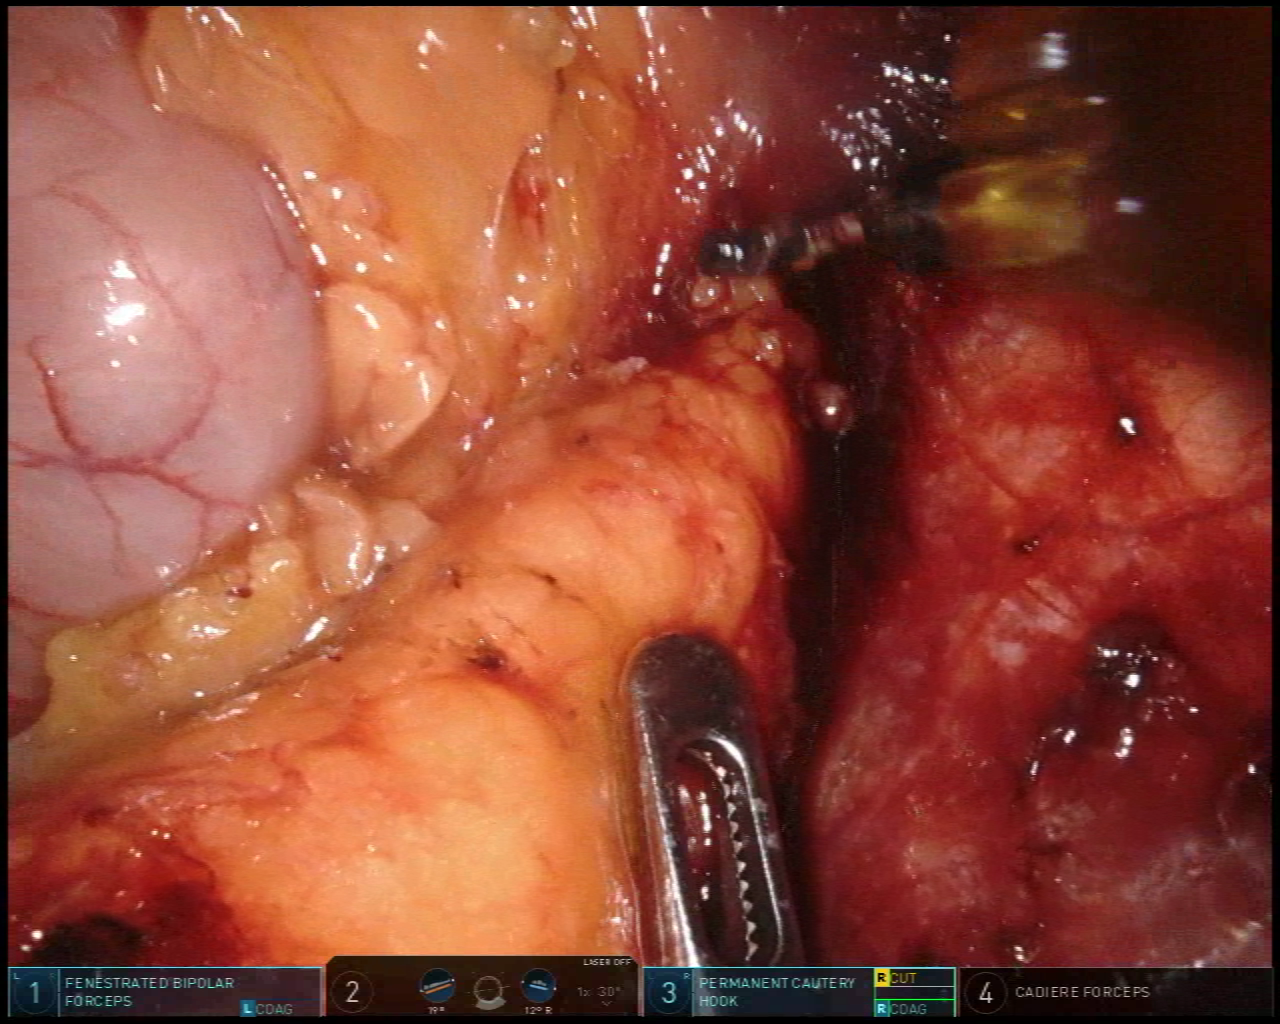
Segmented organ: stomach
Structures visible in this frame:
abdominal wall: no
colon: no
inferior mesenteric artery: no
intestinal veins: no
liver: no
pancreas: yes
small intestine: no
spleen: no
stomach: yes
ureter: no
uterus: no
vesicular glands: no